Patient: sex M, age 57
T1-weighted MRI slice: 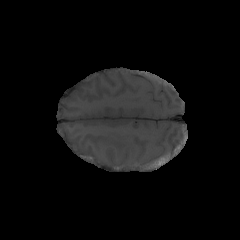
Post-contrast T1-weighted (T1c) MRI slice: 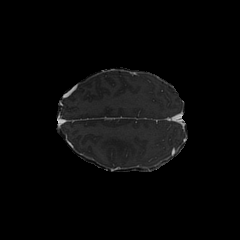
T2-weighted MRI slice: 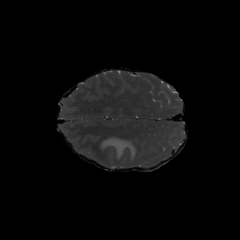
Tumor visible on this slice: yes
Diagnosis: Glioblastoma, IDH-wildtype
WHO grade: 4